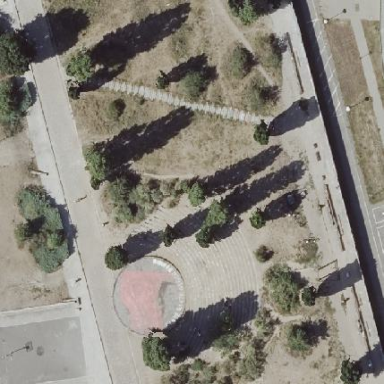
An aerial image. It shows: Amphitheater with bleachers on leisure land.